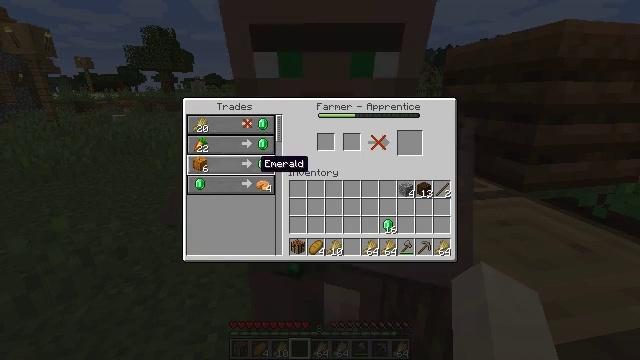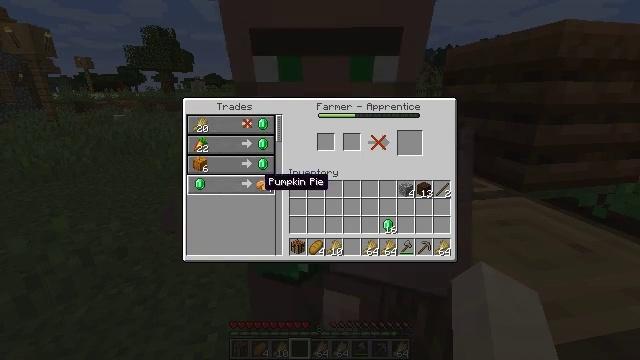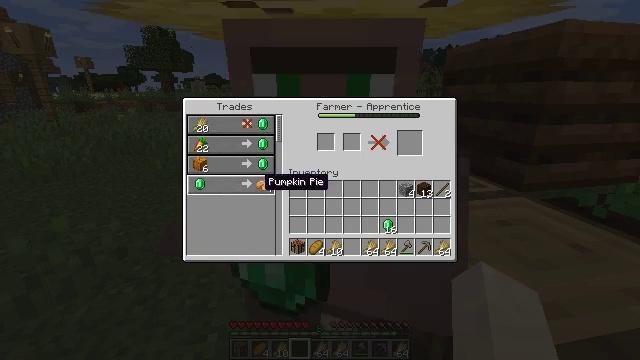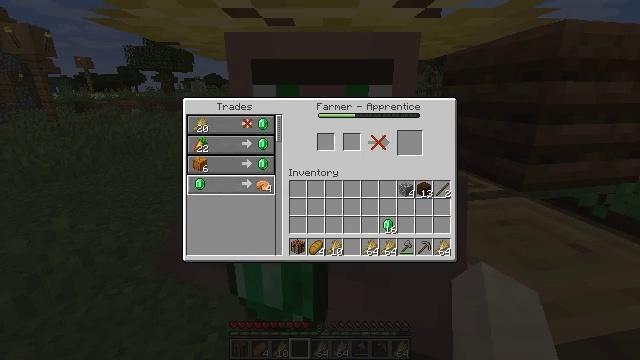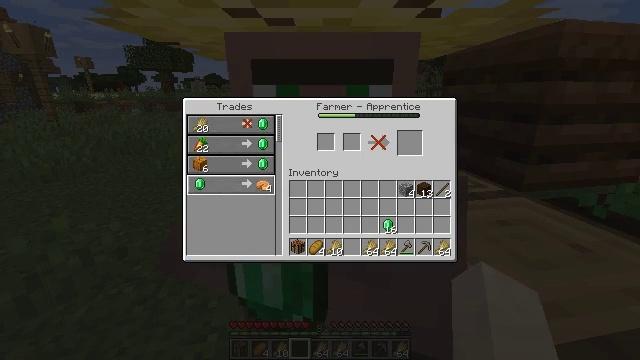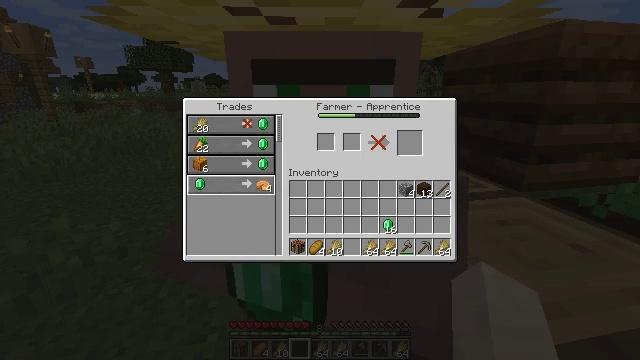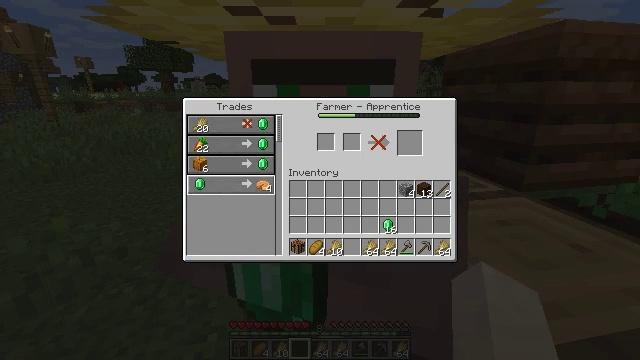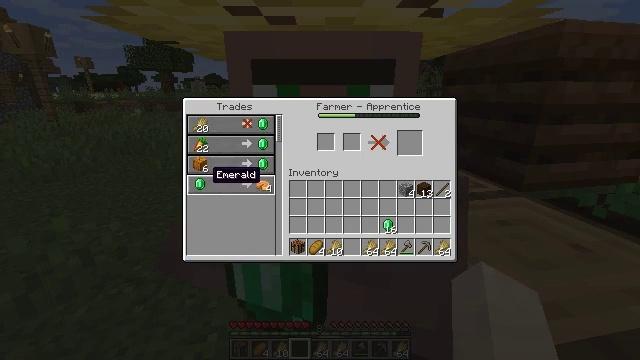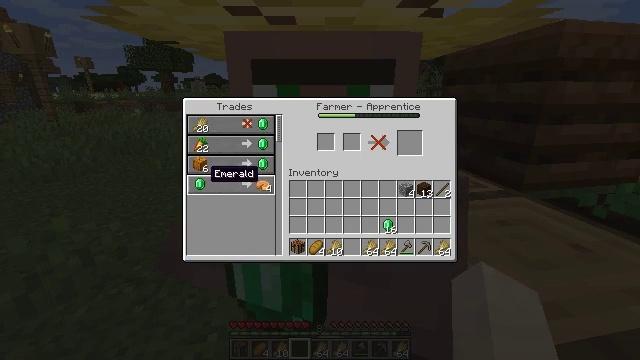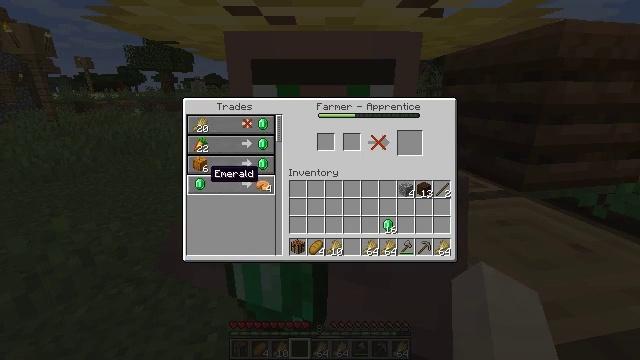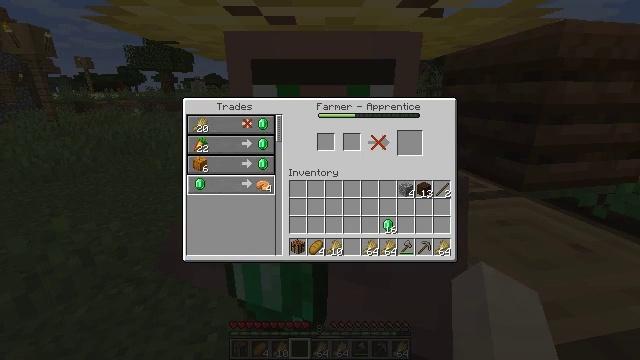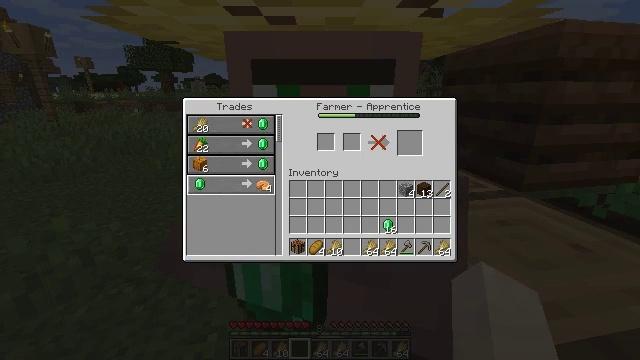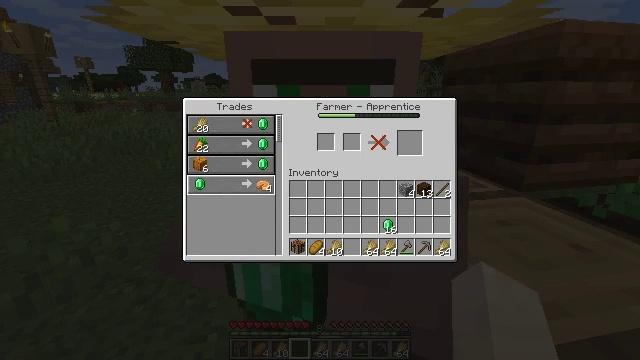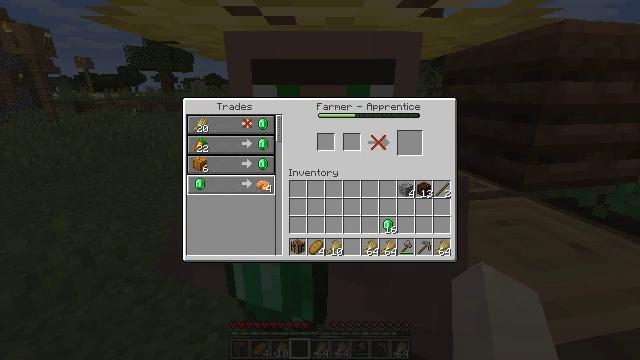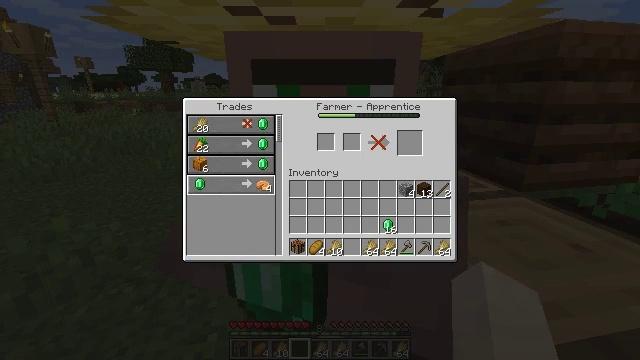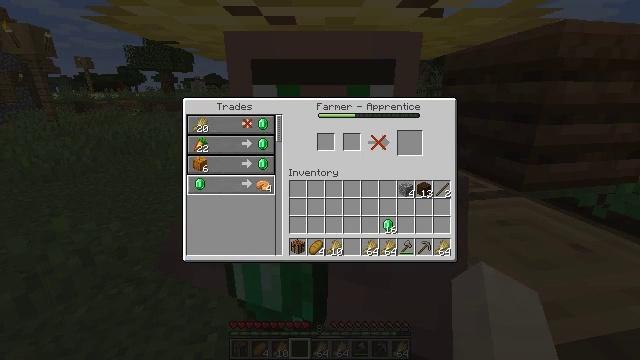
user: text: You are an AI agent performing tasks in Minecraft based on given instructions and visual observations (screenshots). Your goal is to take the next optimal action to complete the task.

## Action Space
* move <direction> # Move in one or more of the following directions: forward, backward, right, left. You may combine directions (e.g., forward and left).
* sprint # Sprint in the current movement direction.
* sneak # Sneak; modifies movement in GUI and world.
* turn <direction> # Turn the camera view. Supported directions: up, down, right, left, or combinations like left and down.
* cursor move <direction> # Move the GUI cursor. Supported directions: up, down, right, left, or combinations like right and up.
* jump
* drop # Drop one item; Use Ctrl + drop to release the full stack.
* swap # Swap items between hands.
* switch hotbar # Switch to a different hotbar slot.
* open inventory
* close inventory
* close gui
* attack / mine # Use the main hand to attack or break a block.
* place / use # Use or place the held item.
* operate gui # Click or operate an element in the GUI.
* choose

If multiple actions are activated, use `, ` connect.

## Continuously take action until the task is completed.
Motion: motion action
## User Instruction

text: Take pumpkin, sugar, and egg to craft a pumpkin pie.
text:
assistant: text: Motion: cursor move down
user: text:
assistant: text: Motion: no_op
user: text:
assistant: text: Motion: cursor move left
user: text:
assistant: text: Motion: cursor move left
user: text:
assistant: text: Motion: cursor move left
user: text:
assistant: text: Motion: no_op
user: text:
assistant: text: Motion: cursor move left
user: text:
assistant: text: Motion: no_op
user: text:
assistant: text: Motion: no_op
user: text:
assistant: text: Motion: no_op
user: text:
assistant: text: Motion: cursor move right
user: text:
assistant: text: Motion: cursor move right
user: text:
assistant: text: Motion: no_op
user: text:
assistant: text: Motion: no_op
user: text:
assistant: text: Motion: no_op
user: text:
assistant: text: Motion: cursor move right
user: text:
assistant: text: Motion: no_op
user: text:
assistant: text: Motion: no_op
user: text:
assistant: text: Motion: no_op
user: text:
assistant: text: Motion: no_op
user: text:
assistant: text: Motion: no_op
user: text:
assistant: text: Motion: no_op
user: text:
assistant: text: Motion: no_op
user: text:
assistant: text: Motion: no_op
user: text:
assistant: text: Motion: no_op
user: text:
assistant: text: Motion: no_op
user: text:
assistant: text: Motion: cursor move right
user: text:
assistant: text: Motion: cursor move right and down
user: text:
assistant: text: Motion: cursor move right
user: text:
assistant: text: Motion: no_op